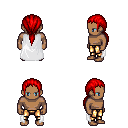
a pixel art fantasy rpg character, male body template, human, dark skin, white cape, gold greaves, red ponytail hairstyle, four views (front, back, left, right), 2x2 character sprite sheet, small pixel art, hard edges, no anti-aliasing